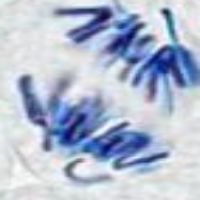
Label: anaphase